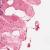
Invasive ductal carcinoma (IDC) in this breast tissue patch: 0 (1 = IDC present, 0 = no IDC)